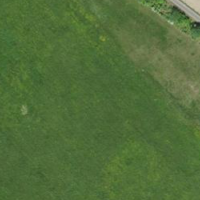
EUNIS habitat code: 52
Species observed at this site:
Pyrgus armoricanus
Spialia sertorius
Zygaena filipendulae
Polyommatus icarus